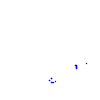
Particle: proton